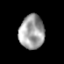
Tissue: prostate
Cell type: Myeloid cells
Senescence score: 0.09962
Nuclear area (px): 840
Mean DAPI intensity: 159.967